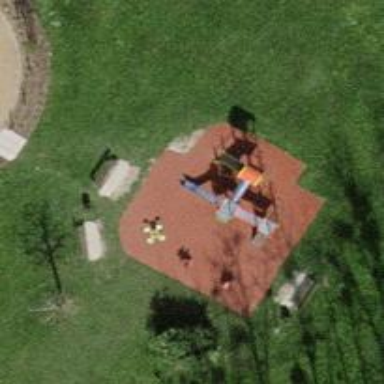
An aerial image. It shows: Playground structure.